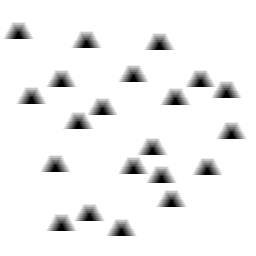
Squares: 0
Triangles: 21
Stars: 0
Total shapes: 21